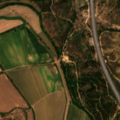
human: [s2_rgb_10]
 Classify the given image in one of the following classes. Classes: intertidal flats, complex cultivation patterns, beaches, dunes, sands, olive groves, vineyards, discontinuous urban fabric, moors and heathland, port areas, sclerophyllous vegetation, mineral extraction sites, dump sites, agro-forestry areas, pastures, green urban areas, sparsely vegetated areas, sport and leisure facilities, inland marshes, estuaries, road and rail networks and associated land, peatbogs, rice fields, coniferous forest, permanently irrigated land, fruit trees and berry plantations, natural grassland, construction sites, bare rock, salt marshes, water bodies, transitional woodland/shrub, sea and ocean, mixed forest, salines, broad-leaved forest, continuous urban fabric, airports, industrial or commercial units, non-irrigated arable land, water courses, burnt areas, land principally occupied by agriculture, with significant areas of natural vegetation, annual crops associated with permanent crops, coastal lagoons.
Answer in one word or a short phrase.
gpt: non-irrigated arable land, permanently irrigated land, mixed forest, transitional woodland/shrub